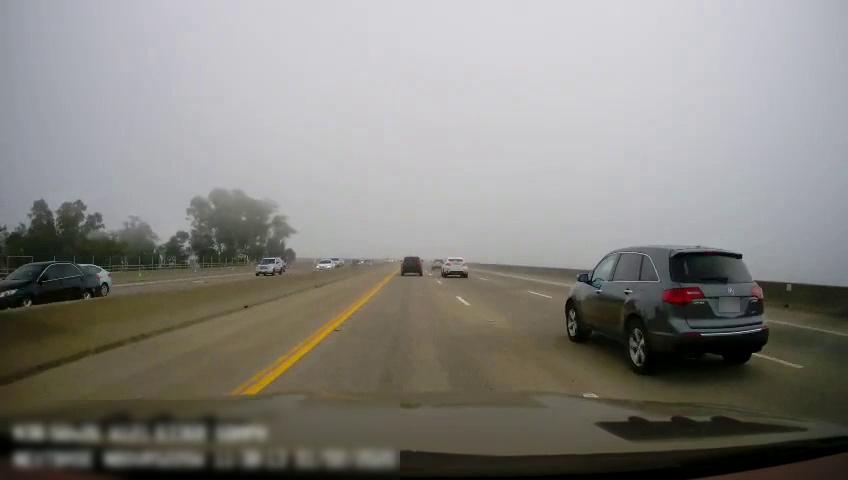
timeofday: Day
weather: Cloudy
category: Drivable Space
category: Drivable Space
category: Vehicles | Car
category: Vehicles | Car
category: Vehicles | Car
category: Vehicles | Car
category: Vehicles | SUV
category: Vehicles | SUV
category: Vehicles | SUV
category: Vehicles | SUV
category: Vehicles | SUV
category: Lanes | Current Lane
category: Lanes | Current Lane
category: Lanes | Alternate Lane
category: Lanes | Alternate Lane
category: Lanes | Alternate Lane
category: Lanes | Opposite Lane
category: Lanes | Opposite Lane